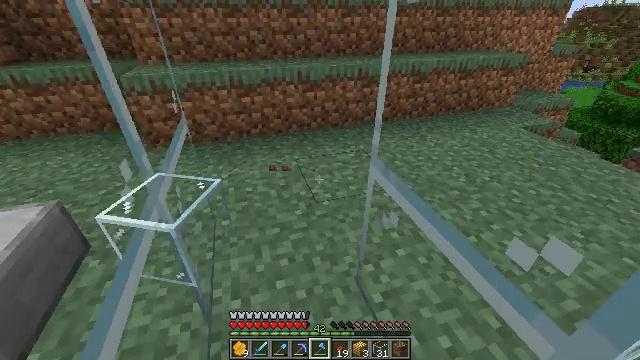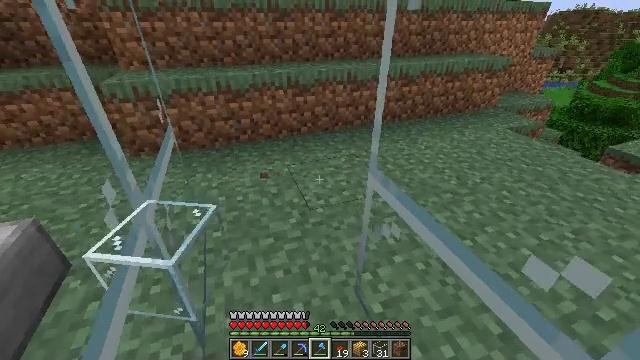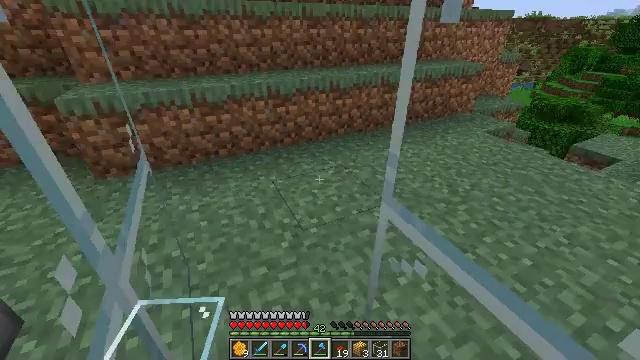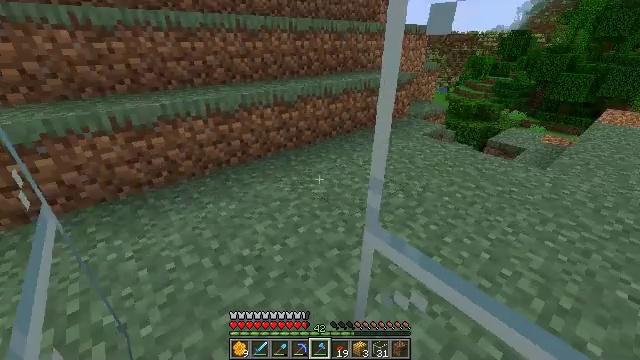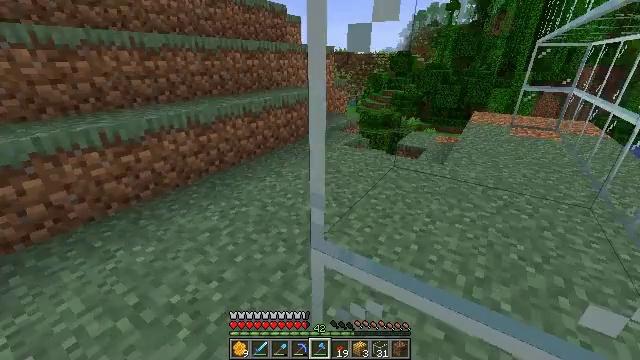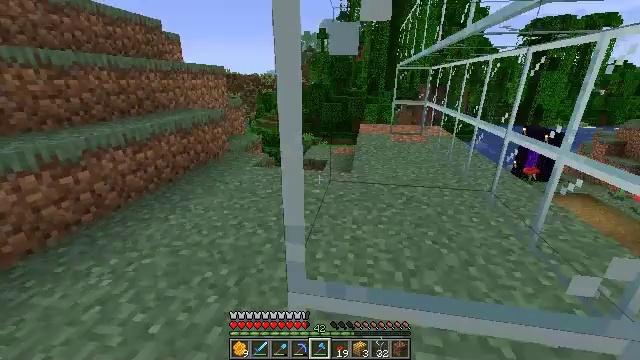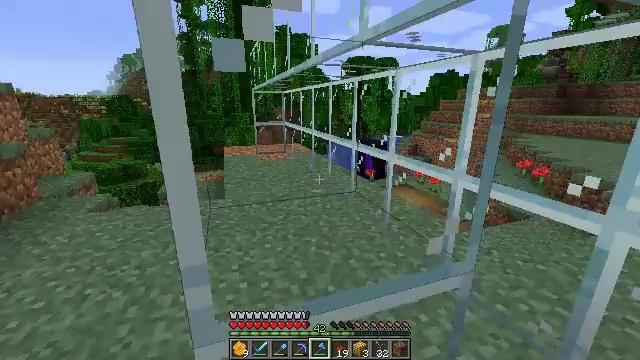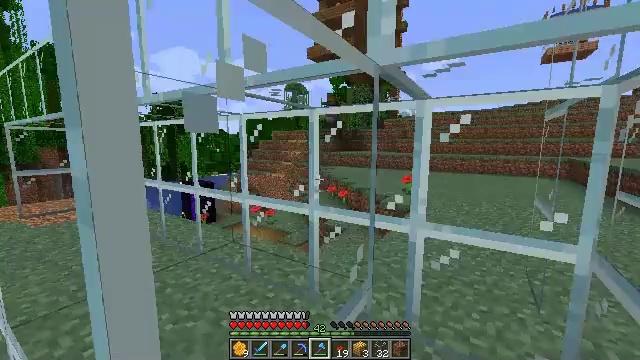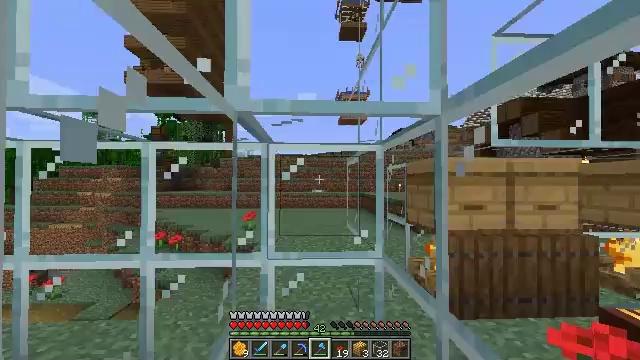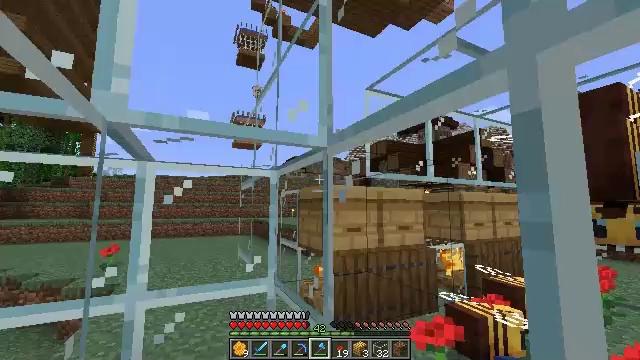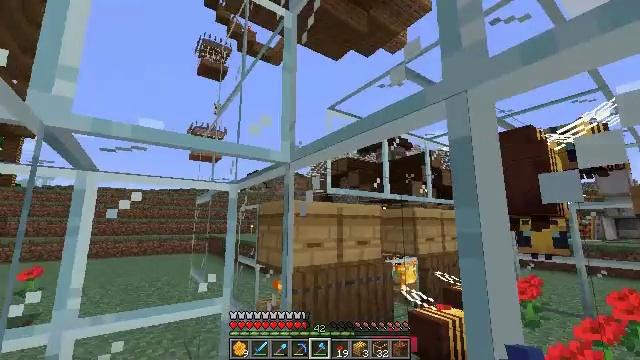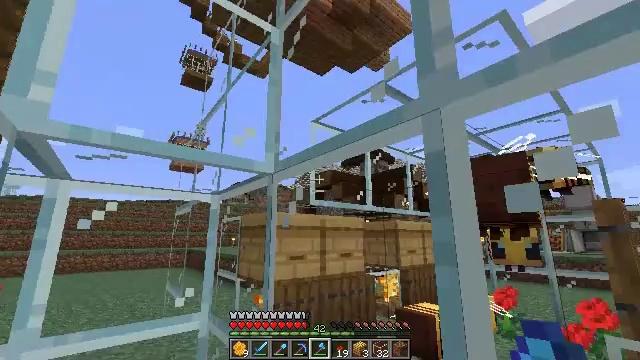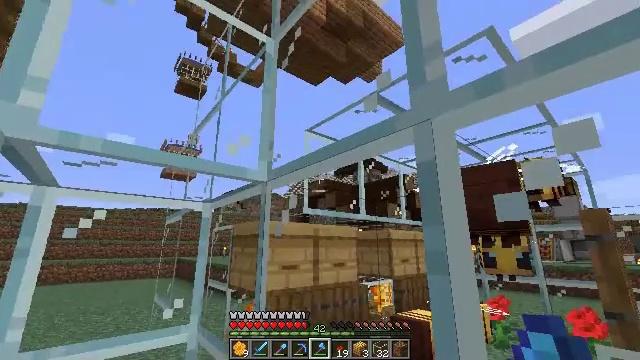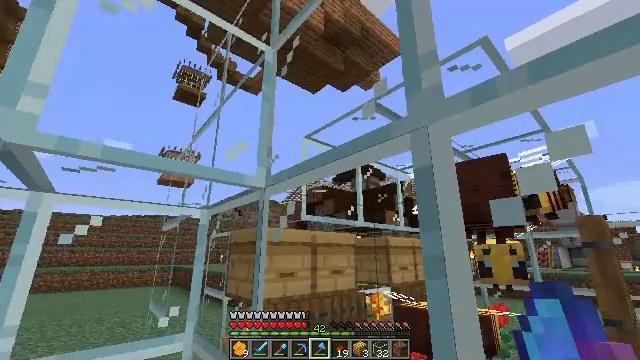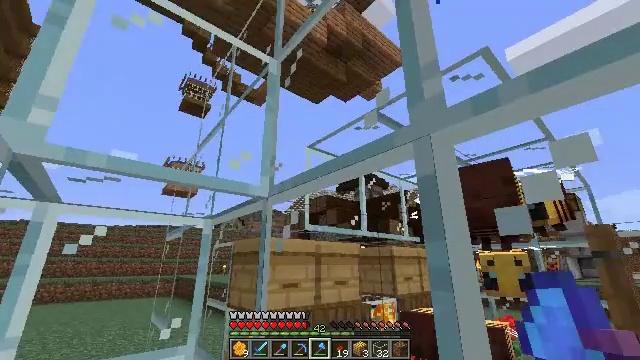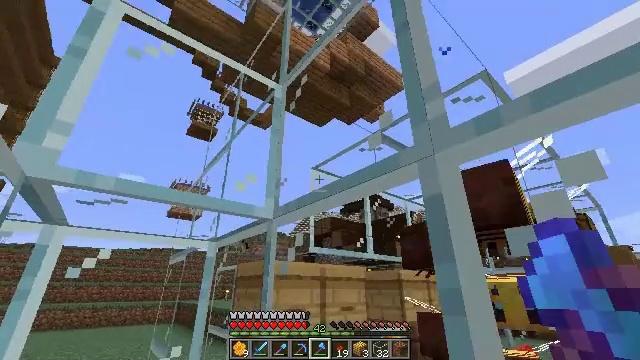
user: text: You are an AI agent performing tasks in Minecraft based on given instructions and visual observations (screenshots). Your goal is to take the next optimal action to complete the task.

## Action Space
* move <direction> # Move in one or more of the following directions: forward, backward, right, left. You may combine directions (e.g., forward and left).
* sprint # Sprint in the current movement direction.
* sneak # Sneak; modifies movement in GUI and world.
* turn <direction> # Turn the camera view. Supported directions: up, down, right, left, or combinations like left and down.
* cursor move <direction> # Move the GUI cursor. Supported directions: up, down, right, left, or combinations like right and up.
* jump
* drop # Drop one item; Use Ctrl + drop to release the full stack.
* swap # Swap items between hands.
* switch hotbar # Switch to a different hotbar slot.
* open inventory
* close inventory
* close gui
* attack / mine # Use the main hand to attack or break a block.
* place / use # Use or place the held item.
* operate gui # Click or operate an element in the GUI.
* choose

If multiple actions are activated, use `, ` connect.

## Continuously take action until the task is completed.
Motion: motion action
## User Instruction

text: Mine the glass to clear the view.
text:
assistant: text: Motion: move forward and move left, turn right
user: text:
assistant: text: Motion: move forward and move left, turn right and up
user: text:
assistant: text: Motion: move forward and move left, turn right and up
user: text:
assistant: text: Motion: move forward and move left, turn right and up
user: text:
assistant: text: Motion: move forward and move left, turn right and up
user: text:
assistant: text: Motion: move forward and move left, turn right and up
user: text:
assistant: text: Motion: move left, turn right and up
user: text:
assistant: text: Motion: move left, turn right and up
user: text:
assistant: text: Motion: turn right and up
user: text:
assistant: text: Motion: turn right and up
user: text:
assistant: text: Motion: turn right and up
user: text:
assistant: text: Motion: turn right and up
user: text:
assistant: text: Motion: turn up
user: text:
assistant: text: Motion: turn up
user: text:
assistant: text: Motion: turn left and up
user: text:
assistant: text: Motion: turn left and up
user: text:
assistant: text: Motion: turn left and up
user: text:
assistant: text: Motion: turn left and up
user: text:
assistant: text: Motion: turn left and up
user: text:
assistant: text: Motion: turn left and up
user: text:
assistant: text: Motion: turn left
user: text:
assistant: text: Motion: attack / mine
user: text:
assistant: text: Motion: turn left, attack / mine
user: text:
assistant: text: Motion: turn left, attack / mine
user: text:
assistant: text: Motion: attack / mine
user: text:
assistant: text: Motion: attack / mine
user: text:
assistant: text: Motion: attack / mine
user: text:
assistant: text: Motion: turn left and down, attack / mine
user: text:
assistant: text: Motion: turn left and down, attack / mine
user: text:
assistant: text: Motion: move forward, turn left and down, attack / mine